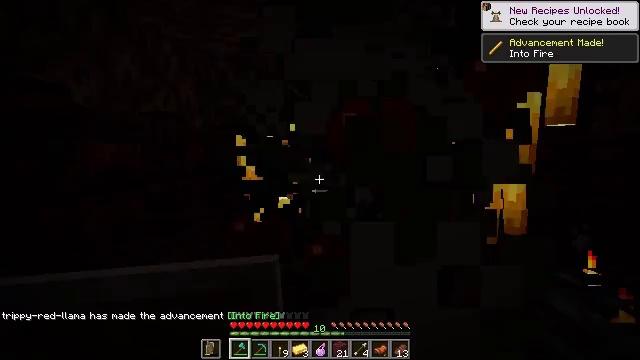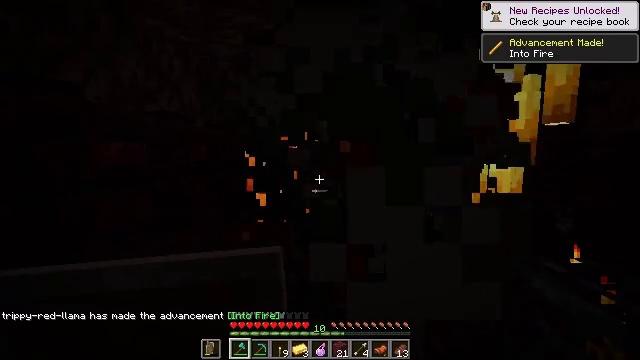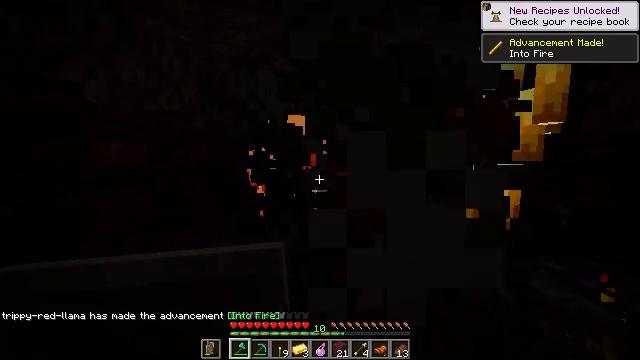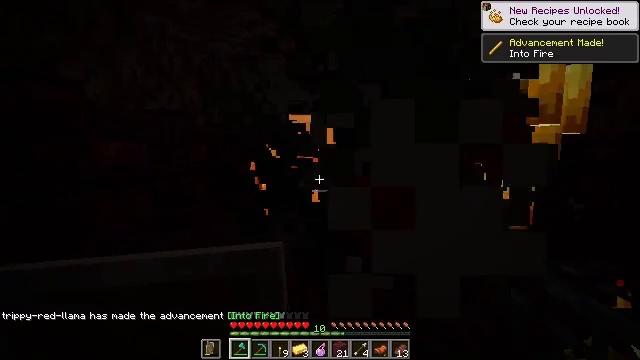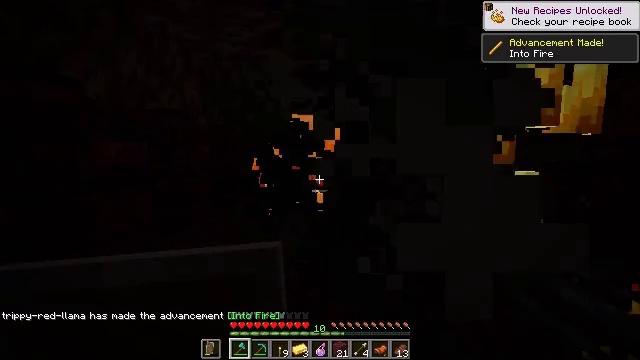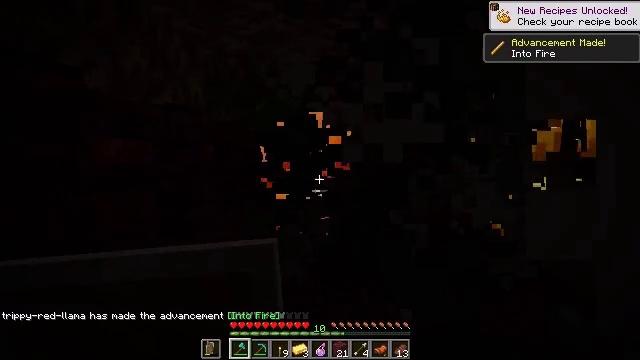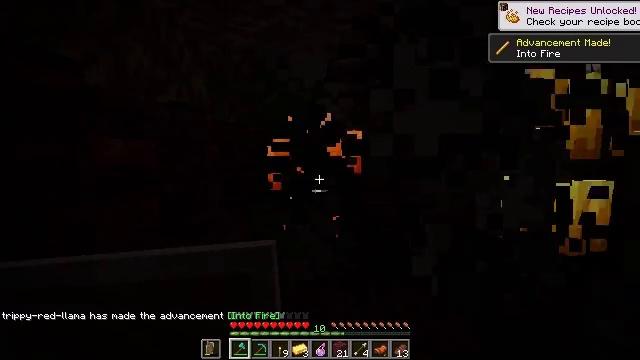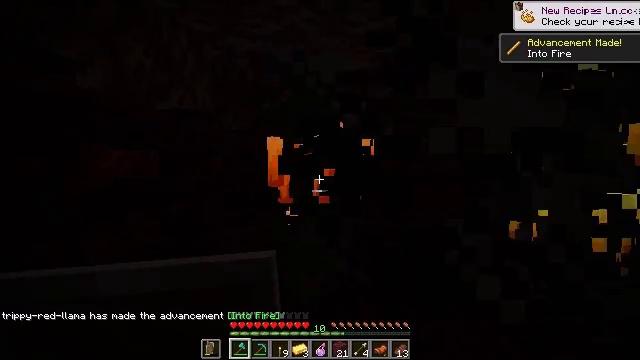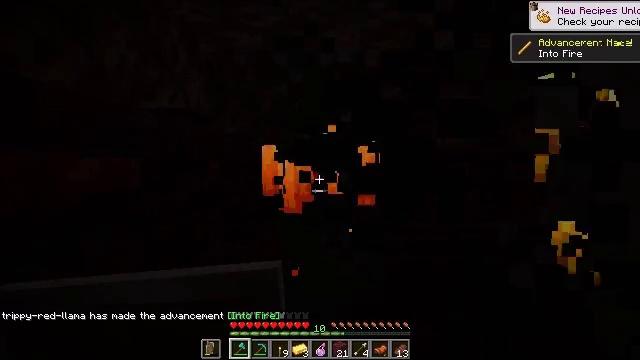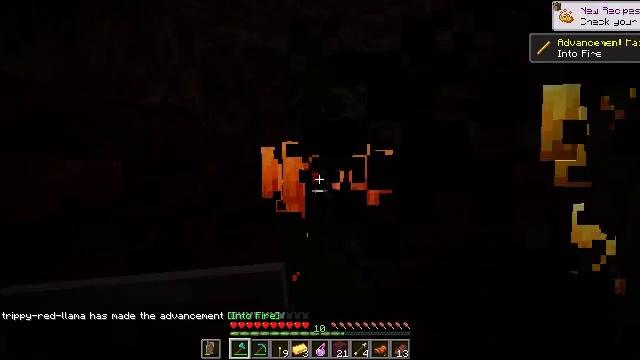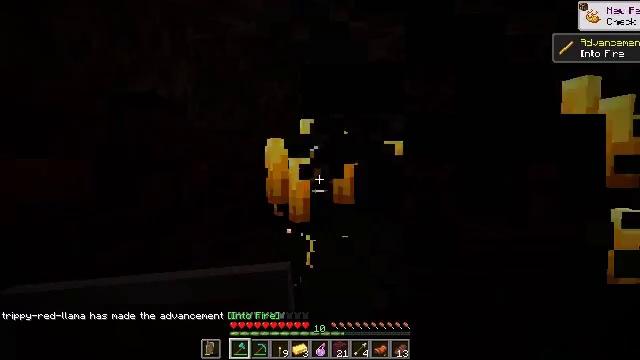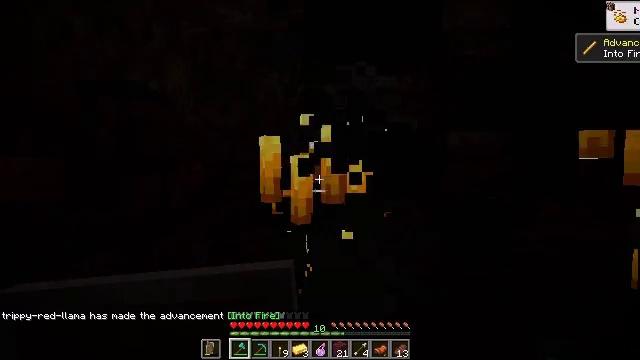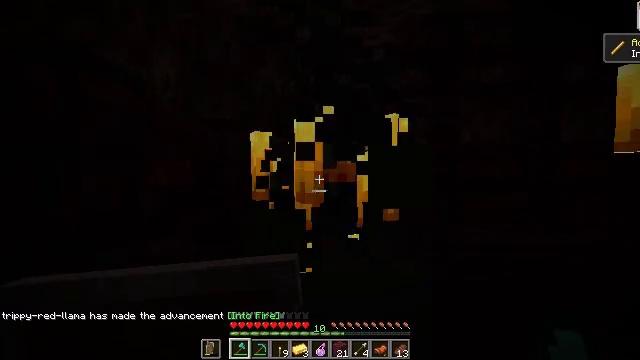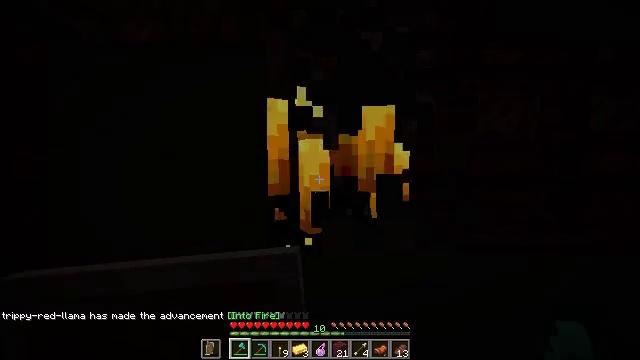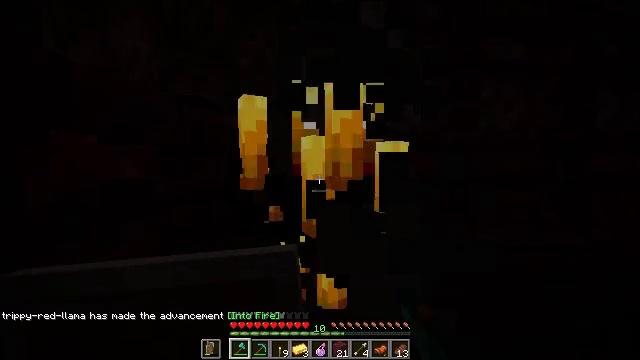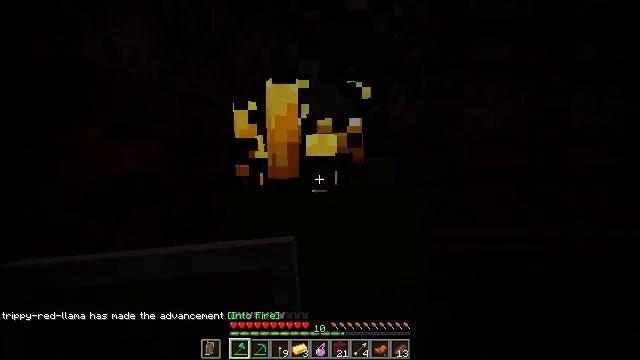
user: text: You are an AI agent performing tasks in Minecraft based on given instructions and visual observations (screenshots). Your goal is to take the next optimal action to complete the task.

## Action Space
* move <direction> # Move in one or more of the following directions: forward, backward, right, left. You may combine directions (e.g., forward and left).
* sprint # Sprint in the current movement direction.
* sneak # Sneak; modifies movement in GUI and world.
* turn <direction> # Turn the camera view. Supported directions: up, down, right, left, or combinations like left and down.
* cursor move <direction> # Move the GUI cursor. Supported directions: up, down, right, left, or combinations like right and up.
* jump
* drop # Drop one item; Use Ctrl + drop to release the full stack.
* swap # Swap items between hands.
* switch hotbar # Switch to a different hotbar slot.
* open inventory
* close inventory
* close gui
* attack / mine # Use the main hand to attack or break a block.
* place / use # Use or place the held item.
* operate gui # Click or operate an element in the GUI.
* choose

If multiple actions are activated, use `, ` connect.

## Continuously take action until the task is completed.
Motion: motion action
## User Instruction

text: Combat the blaze.
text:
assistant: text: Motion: move back
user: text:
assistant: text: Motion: no_op
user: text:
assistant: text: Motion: move forward and move left
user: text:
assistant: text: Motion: move forward and move left
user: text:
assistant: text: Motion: move forward and move left
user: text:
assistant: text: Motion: move forward and move left
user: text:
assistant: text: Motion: move forward, turn up
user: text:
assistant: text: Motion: move forward
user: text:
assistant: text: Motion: move forward
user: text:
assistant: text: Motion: move forward
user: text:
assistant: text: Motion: move forward
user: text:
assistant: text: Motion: move forward
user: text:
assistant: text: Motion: turn down, attack / mine
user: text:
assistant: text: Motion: move back, attack / mine
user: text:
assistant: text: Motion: move back, turn right, attack / mine
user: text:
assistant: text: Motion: move back
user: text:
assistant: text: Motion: move back
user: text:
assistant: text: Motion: no_op